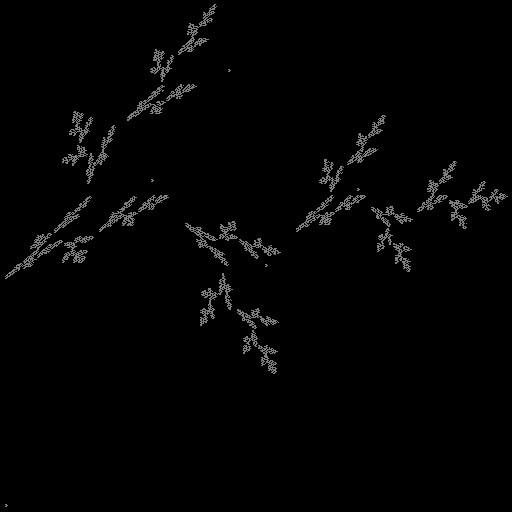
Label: bud